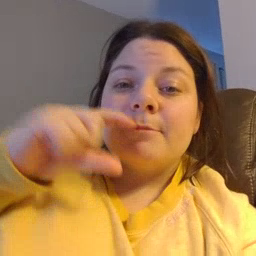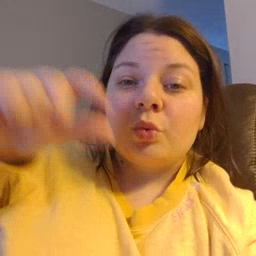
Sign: moon